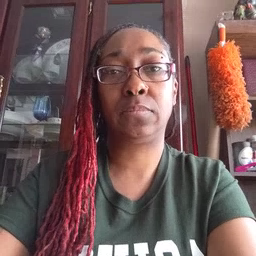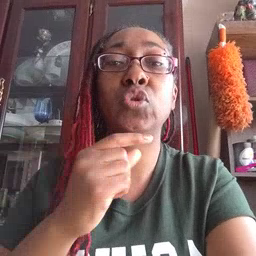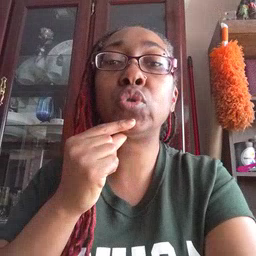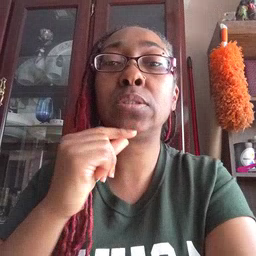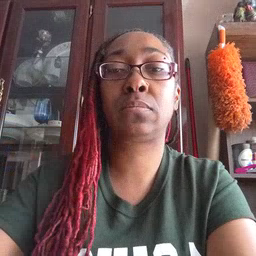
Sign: chin